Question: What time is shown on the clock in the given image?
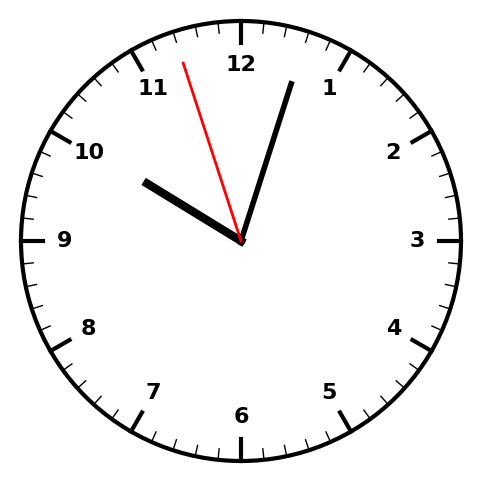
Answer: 10:02:57